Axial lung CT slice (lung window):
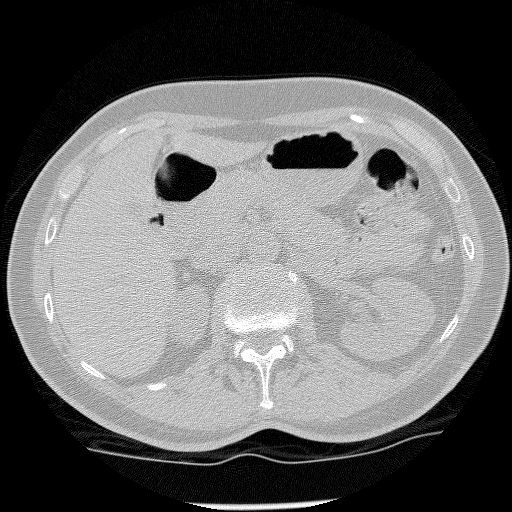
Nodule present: no